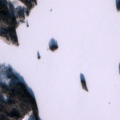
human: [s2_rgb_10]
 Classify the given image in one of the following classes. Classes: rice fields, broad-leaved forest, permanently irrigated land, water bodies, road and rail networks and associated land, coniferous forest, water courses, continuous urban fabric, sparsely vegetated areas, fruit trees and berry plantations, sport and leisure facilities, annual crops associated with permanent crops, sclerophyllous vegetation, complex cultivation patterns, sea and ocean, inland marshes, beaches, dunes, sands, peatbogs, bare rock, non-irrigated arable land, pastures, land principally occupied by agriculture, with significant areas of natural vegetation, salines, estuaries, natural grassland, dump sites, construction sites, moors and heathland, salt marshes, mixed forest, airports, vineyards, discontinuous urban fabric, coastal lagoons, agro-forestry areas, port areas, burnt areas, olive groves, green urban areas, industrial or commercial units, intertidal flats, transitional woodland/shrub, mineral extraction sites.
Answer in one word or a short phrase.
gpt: coniferous forest, mixed forest, water bodies